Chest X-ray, AP view. Patient: 51 years old, sex M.
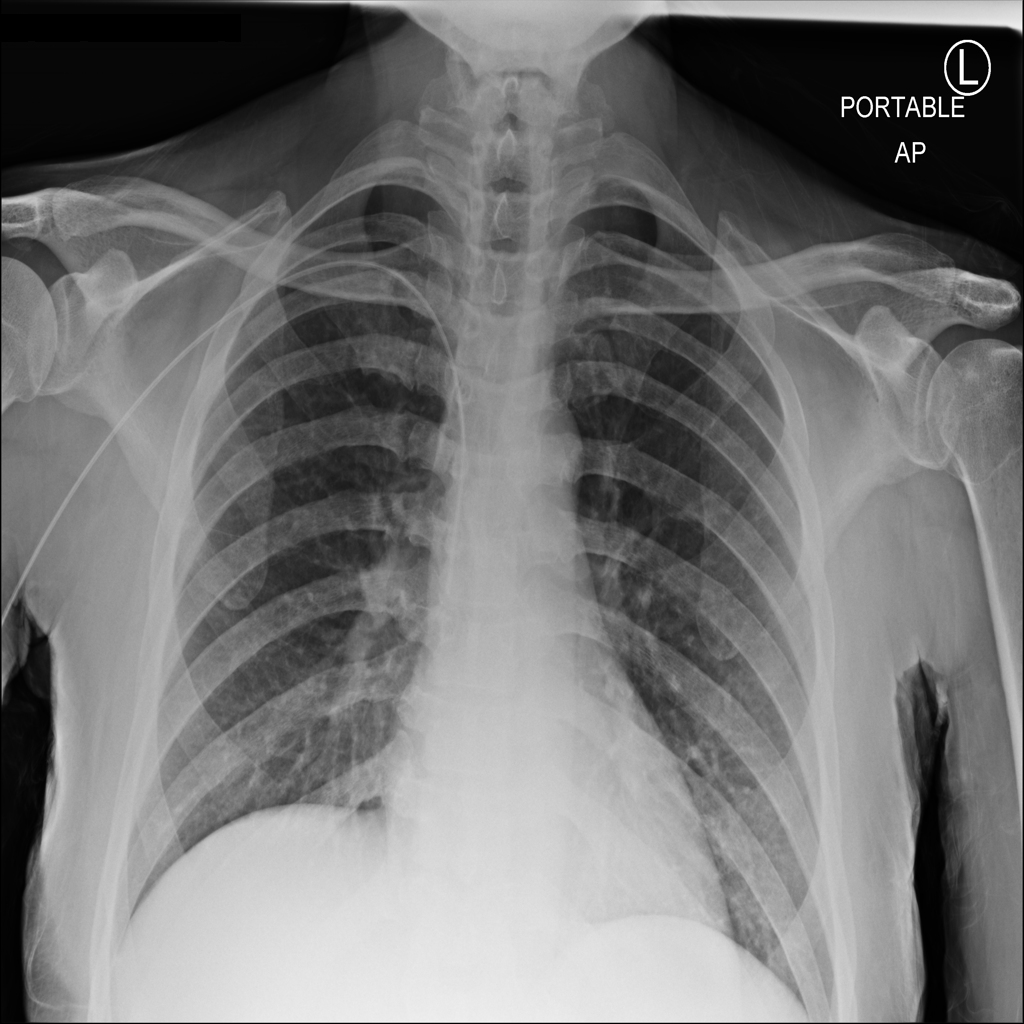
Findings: No Finding